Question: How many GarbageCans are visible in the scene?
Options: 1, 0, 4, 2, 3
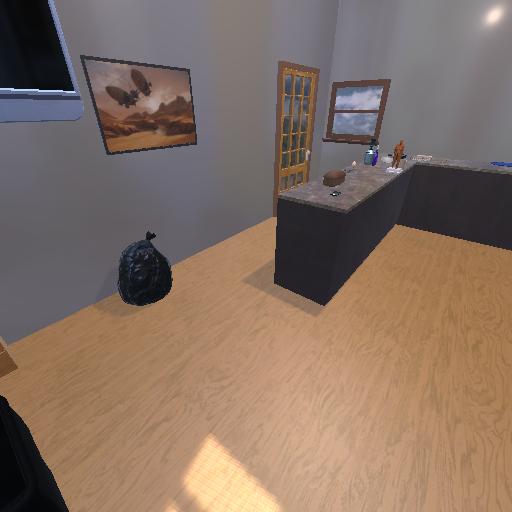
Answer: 1